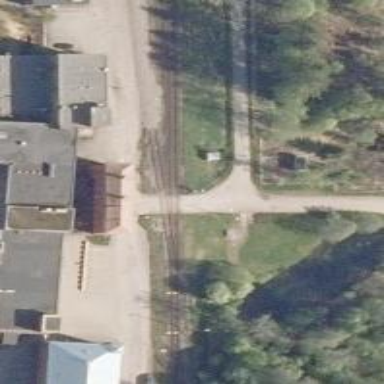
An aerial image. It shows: Level crossing with both lights and saltire in place.